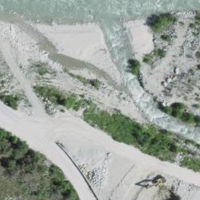
EUNIS habitat code: 56
Species observed at this site:
Lysandra coridon